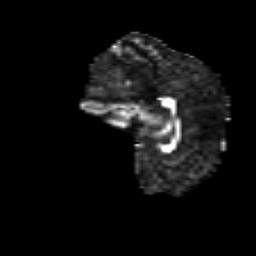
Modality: FA
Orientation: sagittal
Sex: male
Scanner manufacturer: siemens
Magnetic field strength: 3 T
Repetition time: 5 s
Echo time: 0.071 s